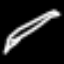
Label: pencil